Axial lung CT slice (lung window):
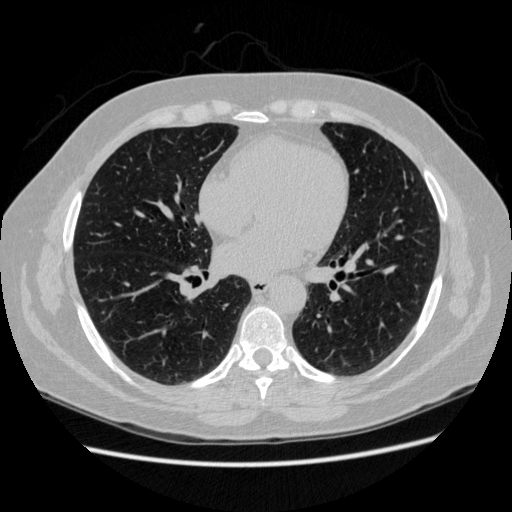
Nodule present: no